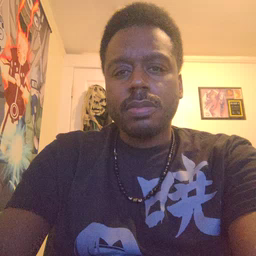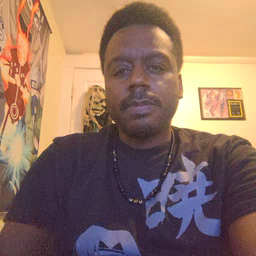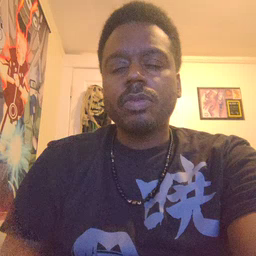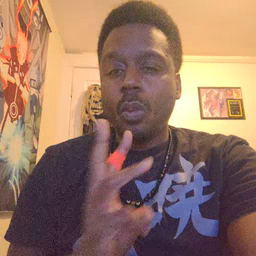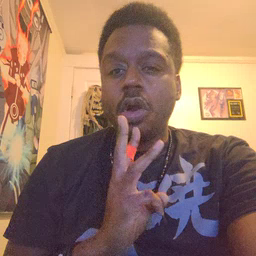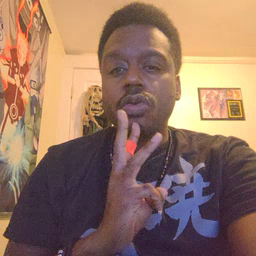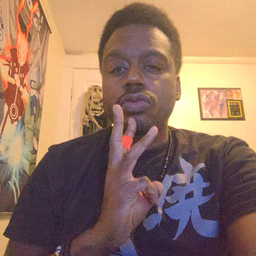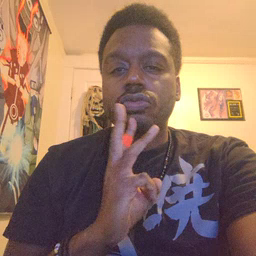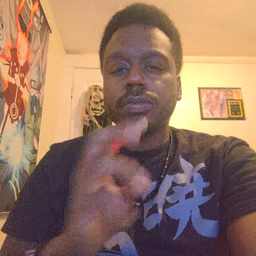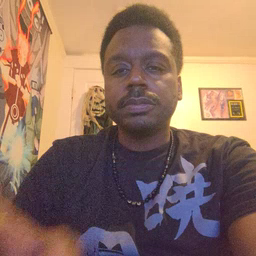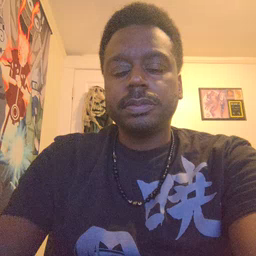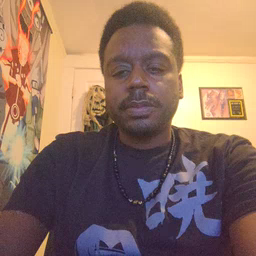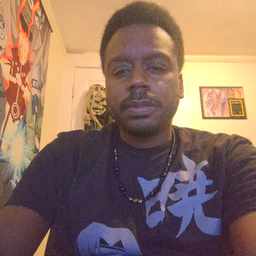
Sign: water